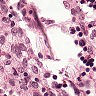
Metastatic tissue present: no